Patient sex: M
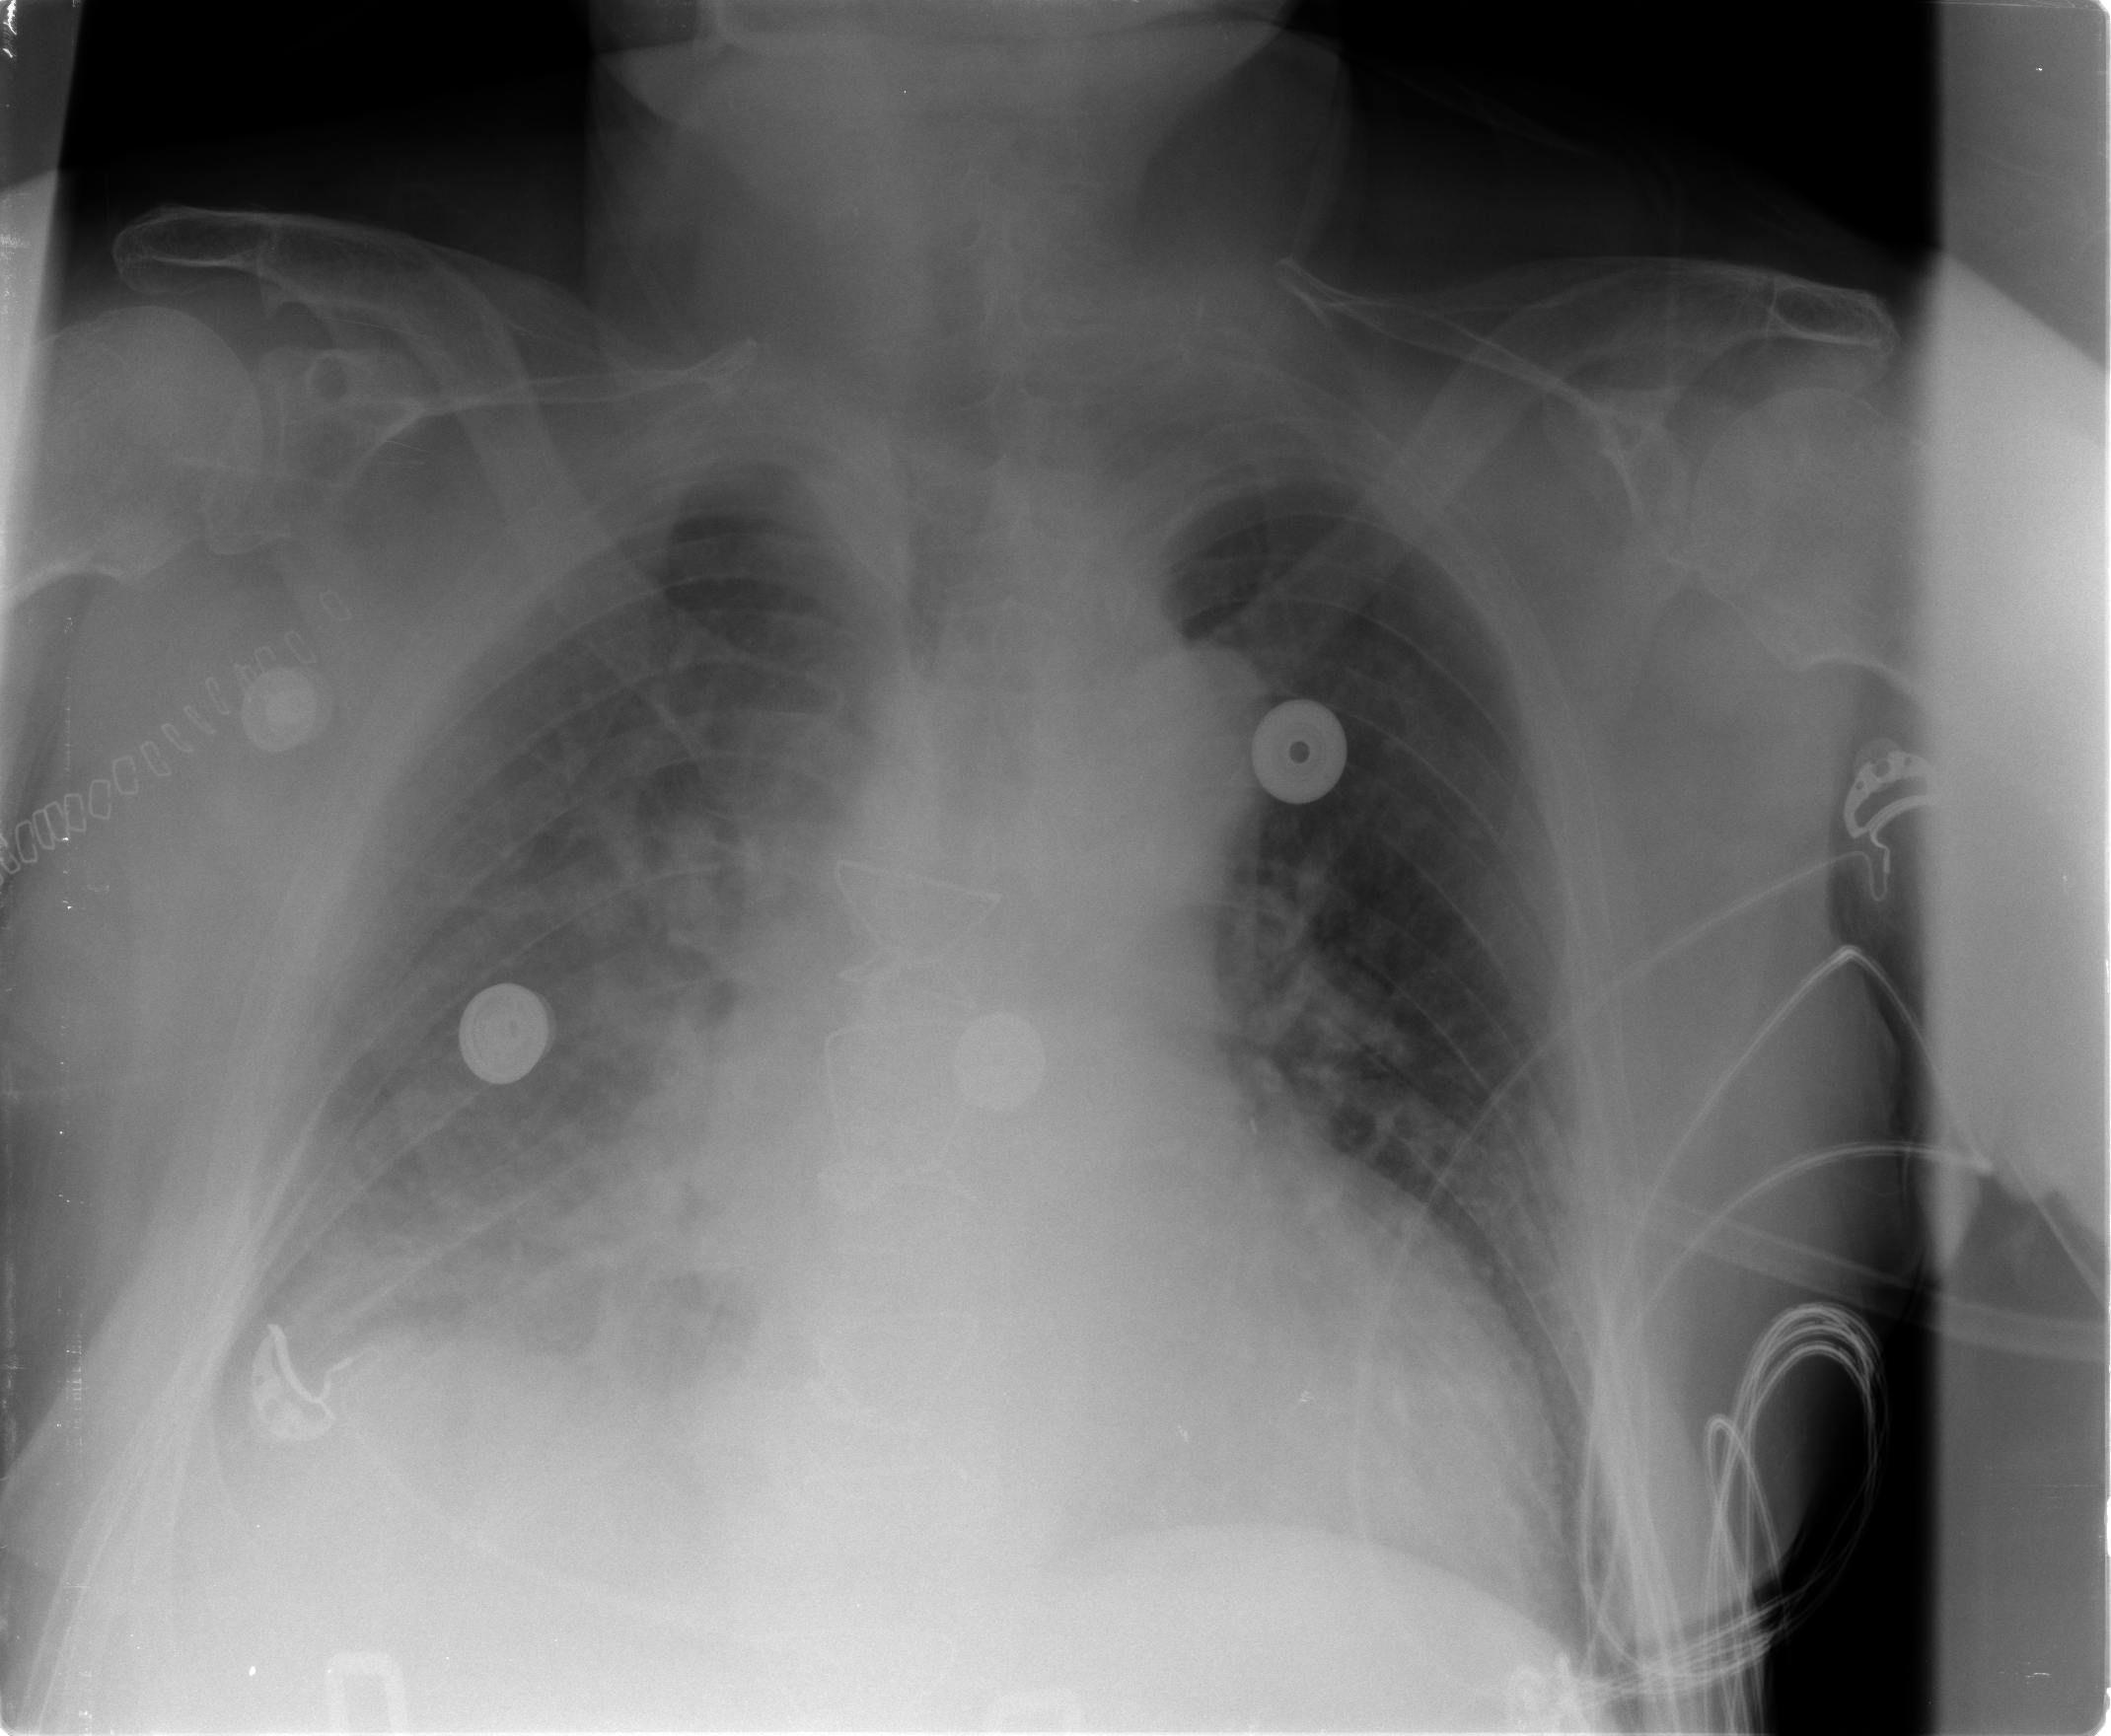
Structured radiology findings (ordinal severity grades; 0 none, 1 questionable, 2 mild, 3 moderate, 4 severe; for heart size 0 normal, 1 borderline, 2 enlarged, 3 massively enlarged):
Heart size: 2
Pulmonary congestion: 2
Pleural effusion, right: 2
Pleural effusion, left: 0
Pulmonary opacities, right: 2
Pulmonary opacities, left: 0
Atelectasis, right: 2
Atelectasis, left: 2